Question: is it possible to display something on the Windows Phone Lock Screen triggered by a push notification?
According to this graphic, I understand that's it's only possible via local notifications, or am I getting something wrong? I would like my app to make notifications on the lock screen whenever something important happens, which is triggered via remote push notifications from my server - is this possible?

(<URL>
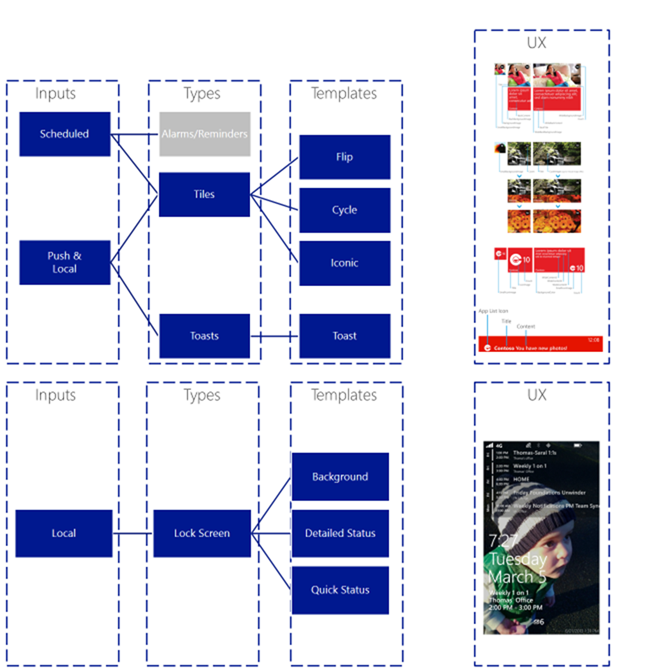
Answer: Actually, it is possible. The lock screen just reflects the information of the main pinned tile of your app. So, if you update the tile, for example sending a tile push notification, the lock screen will be updated too.
Note, that you cannot programatically set your app to show notifications in lock screen. User has to manually select it.
You may find this post useful:
<URL>